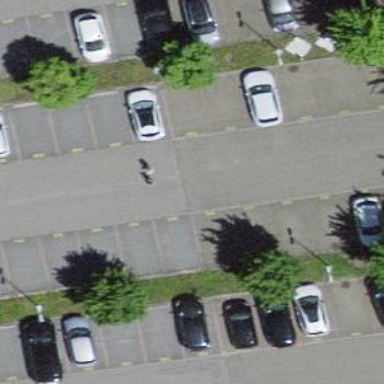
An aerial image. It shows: Parking area with surface.